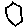
Label: hexagon